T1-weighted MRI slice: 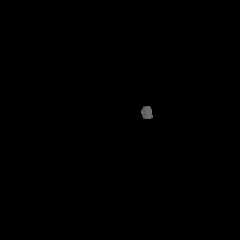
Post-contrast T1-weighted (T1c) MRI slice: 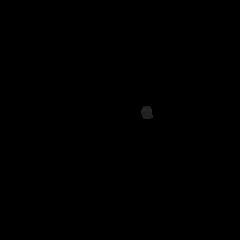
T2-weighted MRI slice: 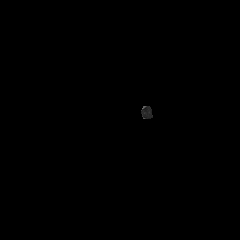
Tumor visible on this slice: no